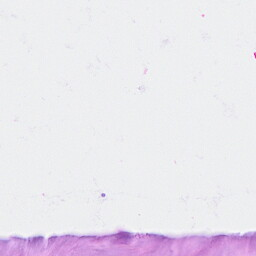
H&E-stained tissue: Breast